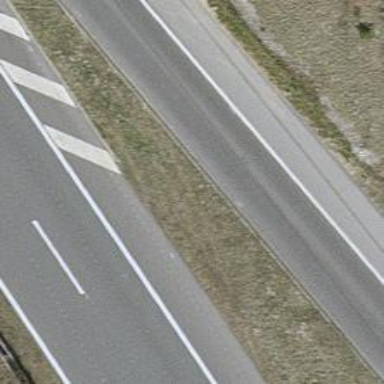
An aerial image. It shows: Asphalt motorway link.